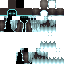
A male skeleton skin with dark skin, wearing brown helmet dressed in a blue robe top and black pants, featuring a closed mouth.